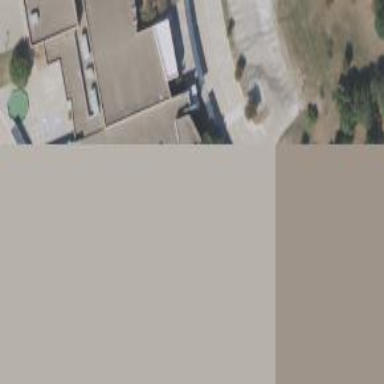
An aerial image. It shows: School building.